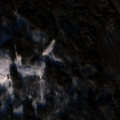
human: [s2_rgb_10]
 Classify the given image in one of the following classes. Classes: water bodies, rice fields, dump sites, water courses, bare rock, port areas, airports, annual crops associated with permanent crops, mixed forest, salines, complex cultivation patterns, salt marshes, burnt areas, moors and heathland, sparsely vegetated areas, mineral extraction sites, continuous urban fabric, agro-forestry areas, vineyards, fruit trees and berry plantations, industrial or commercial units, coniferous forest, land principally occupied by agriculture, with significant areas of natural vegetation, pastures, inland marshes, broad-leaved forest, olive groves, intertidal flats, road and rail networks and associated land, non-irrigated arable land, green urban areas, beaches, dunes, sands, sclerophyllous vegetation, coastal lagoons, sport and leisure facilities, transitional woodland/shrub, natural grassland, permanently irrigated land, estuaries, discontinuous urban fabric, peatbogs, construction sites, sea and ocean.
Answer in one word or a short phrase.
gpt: coniferous forest, mixed forest